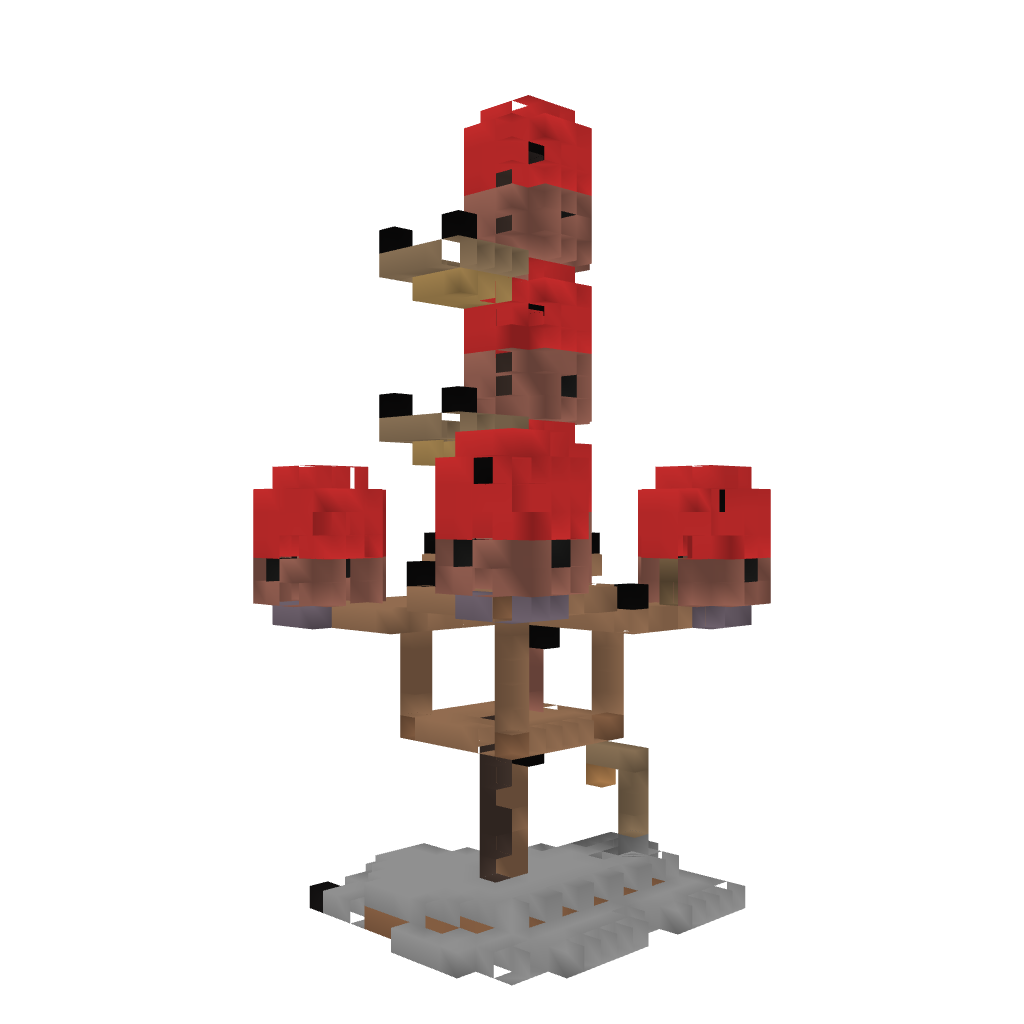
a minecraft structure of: Shroom Settlement